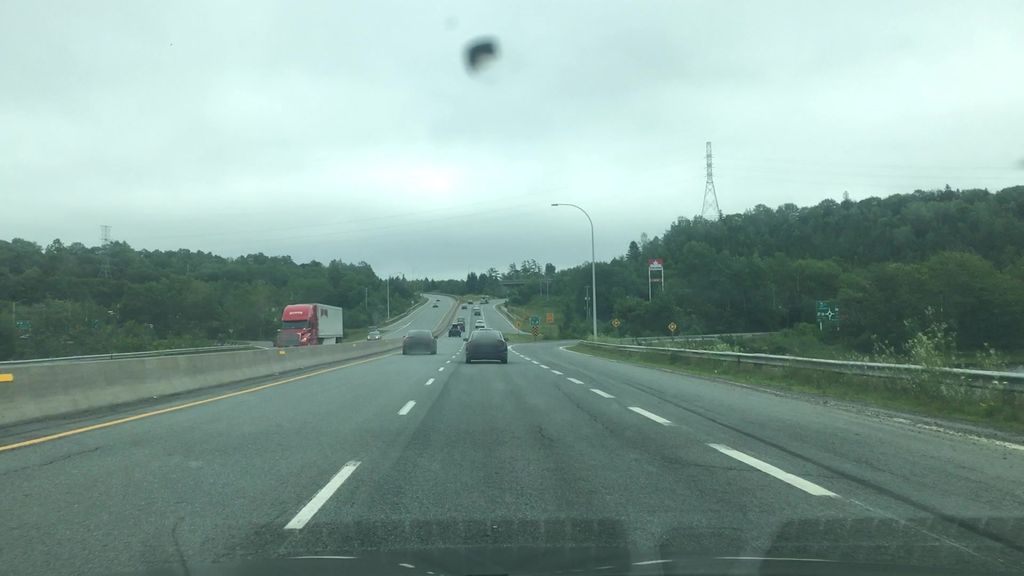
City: halifax